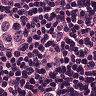
Metastatic tissue present: yes